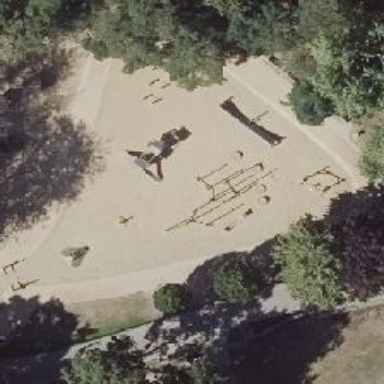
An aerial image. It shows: Playground with various play structures.